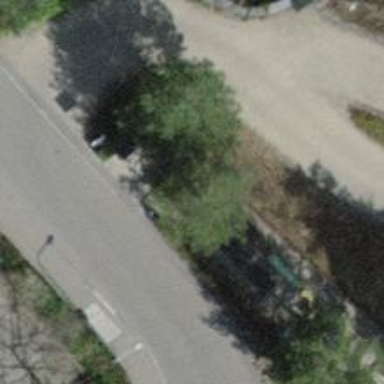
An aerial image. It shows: Recycling container at amenity designated for recycling.